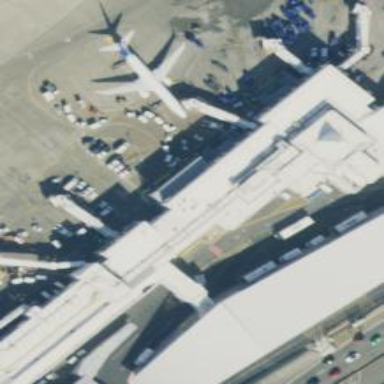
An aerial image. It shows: Airport gate.